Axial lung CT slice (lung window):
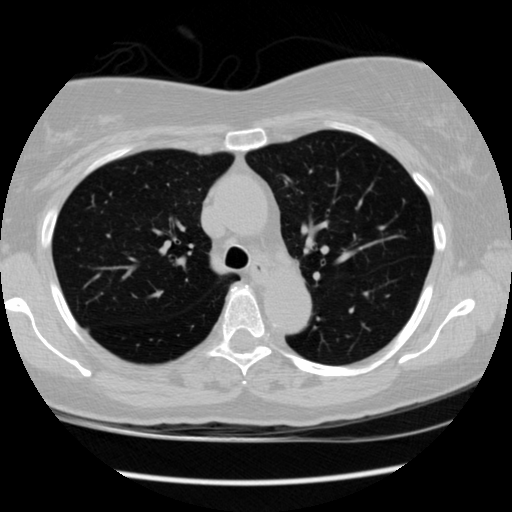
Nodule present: no